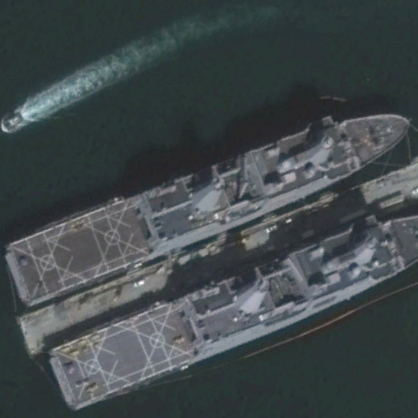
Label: combat